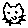
Label: cat